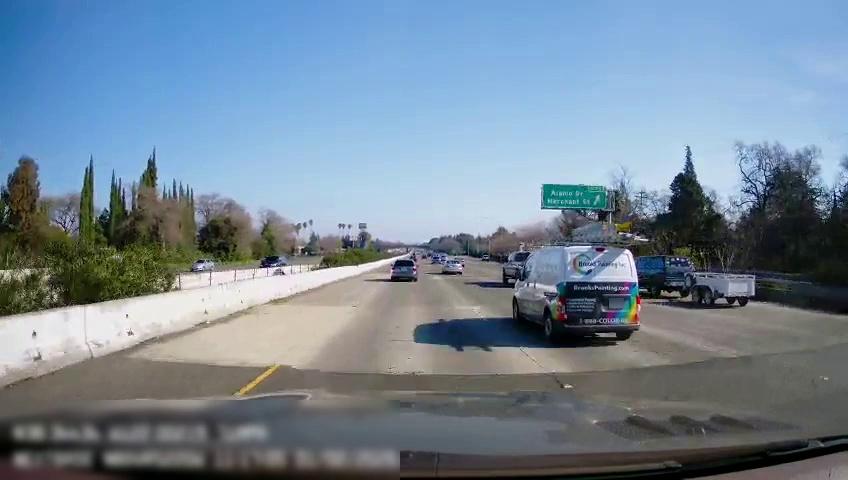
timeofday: Day
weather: Sunny
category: Drivable Space
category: Vehicles | Car
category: Vehicles | Car
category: Vehicles | Car
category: Vehicles | Truck
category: Vehicles | Car
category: Vehicles | Car
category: Vehicles | Van
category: Vehicles | Truck
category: Lanes | Current Lane
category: Lanes | Current Lane
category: Lanes | Alternate Lane
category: Traffic | Signs